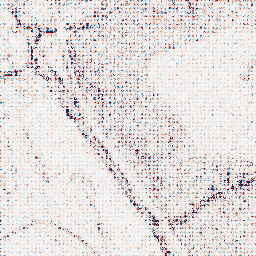
Category: wavelet
Decomposition family: wavelet_biorthogonal
Decomposition parameters: wavelet: bior3.5
level: 1
Upsampling method: sinc_blackman
Upsampling parameters: scale: 8
kernel_size: 8
Upsampling scale: 8